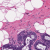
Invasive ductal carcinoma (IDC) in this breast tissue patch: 0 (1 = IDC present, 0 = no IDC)